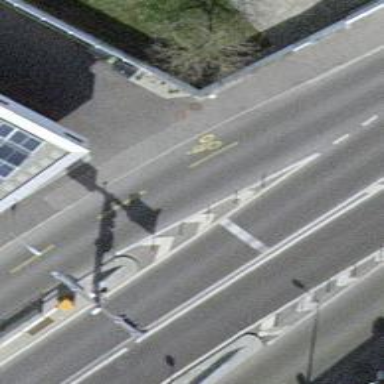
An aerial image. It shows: Tertiary road with asphalt surface and designated cycle lane.